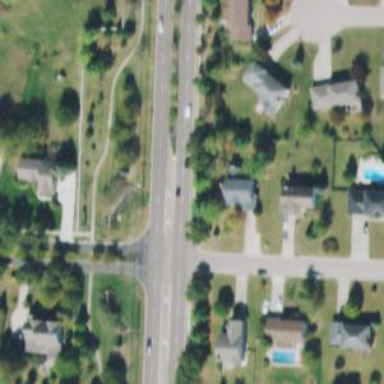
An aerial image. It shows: Secondary road.